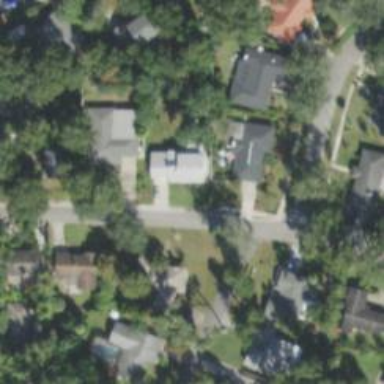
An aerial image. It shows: Residential road with sidewalk on the left.